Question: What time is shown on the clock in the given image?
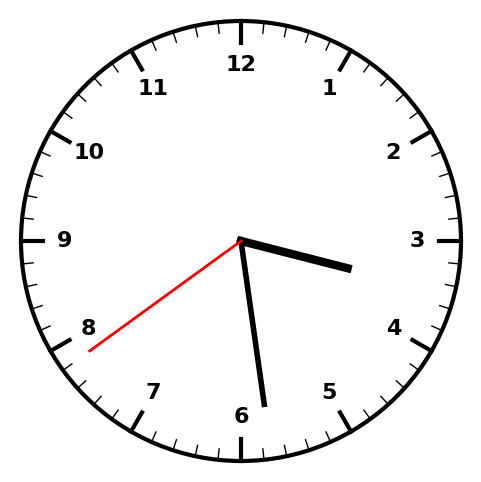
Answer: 03:28:39